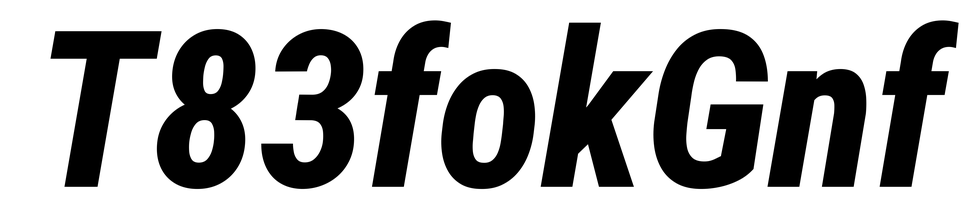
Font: Roboto-Italic_Condensed_ExtraBold_Italic